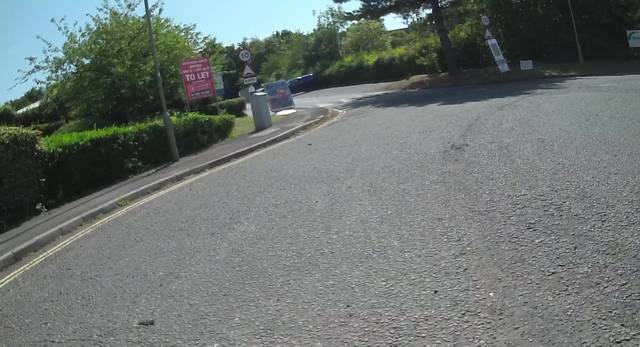
Region: United Kingdom
Coordinates: 51.276, -1.064